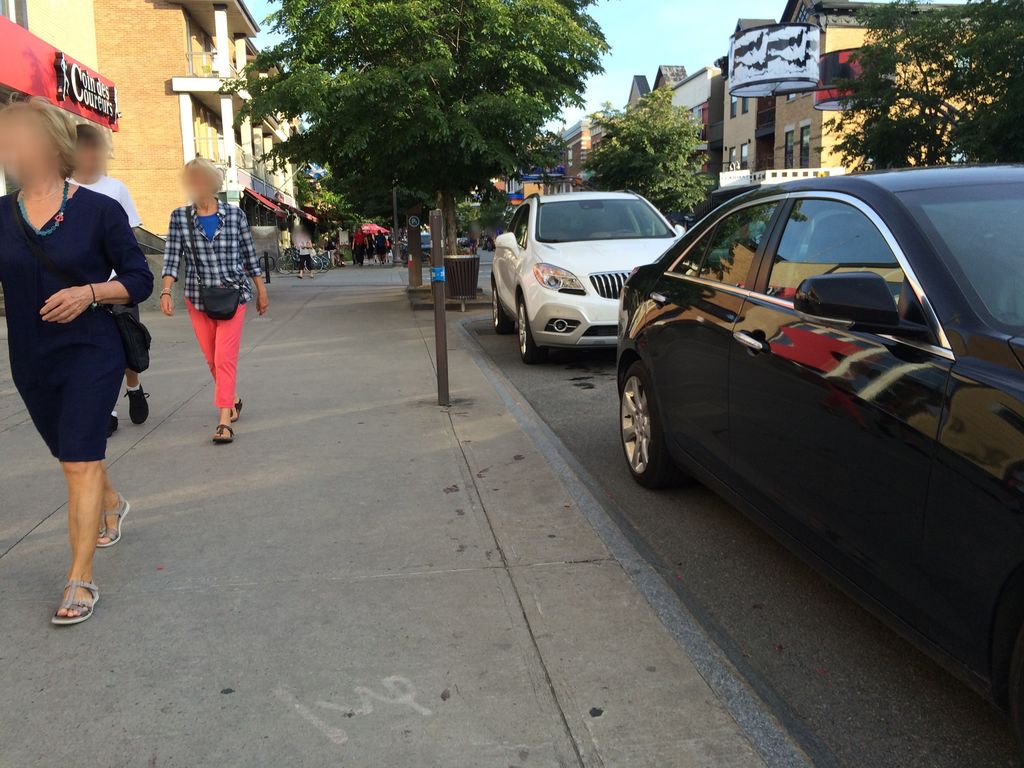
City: quebec_city